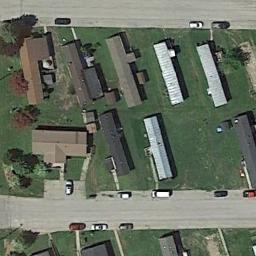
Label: mobile_home_park